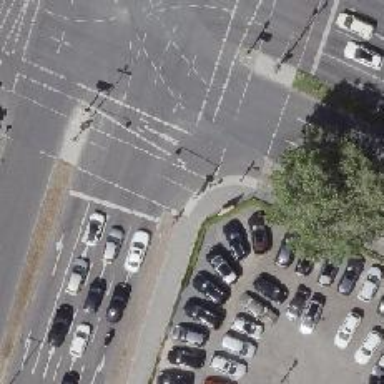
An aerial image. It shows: Asphalt footway with crossing controlled by traffic signals.